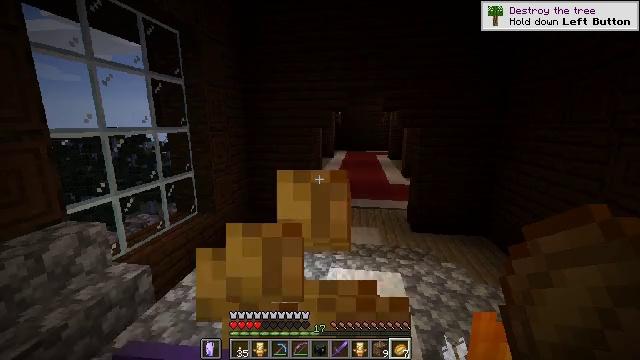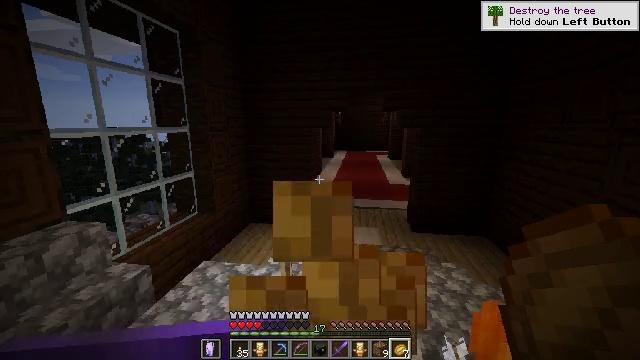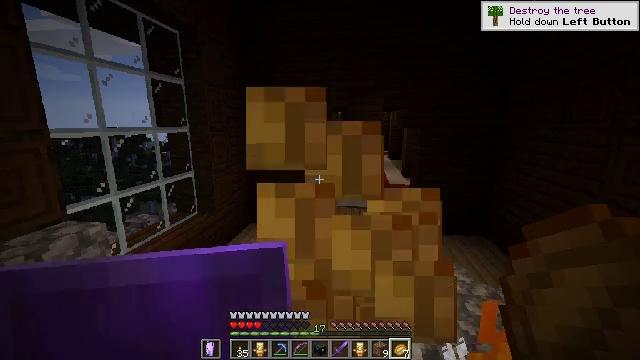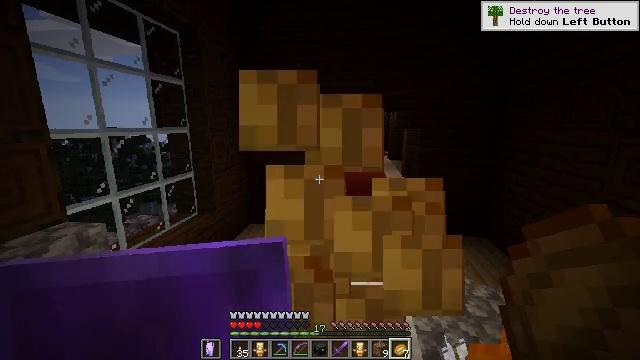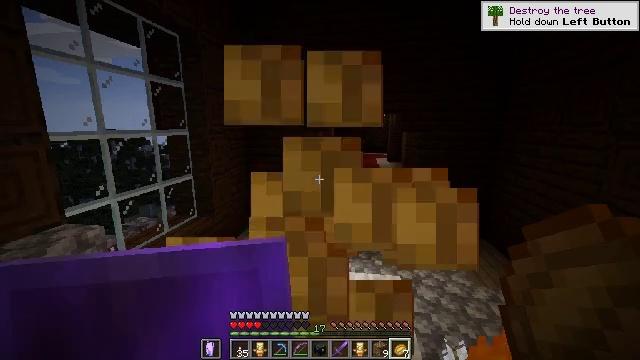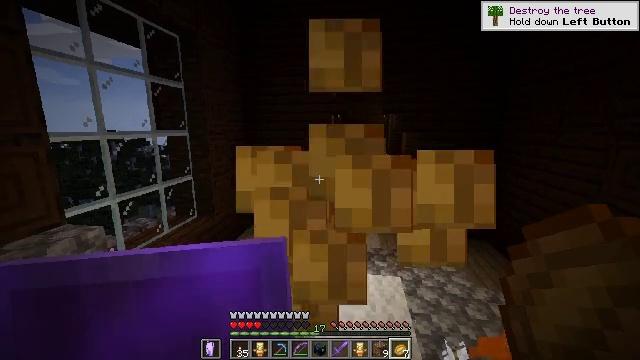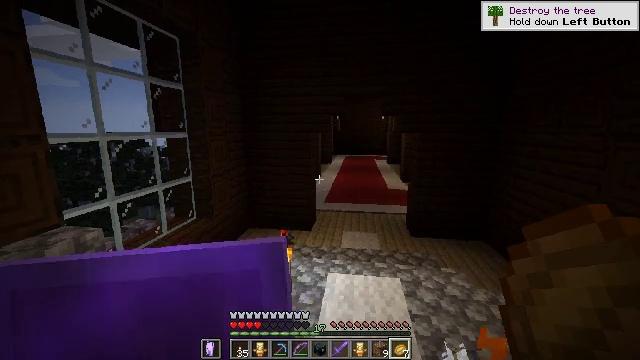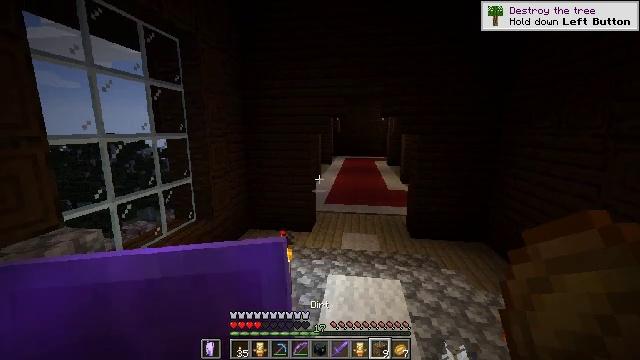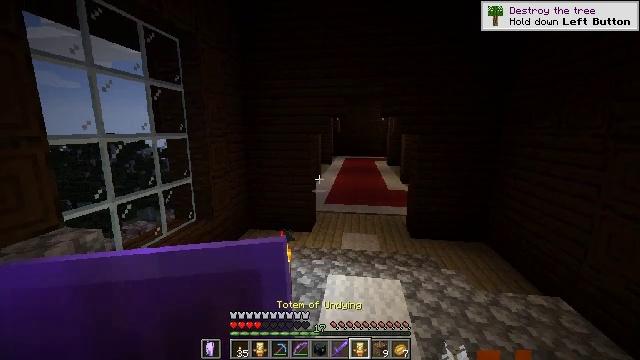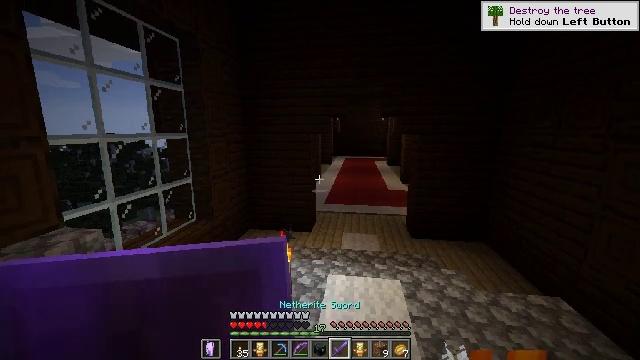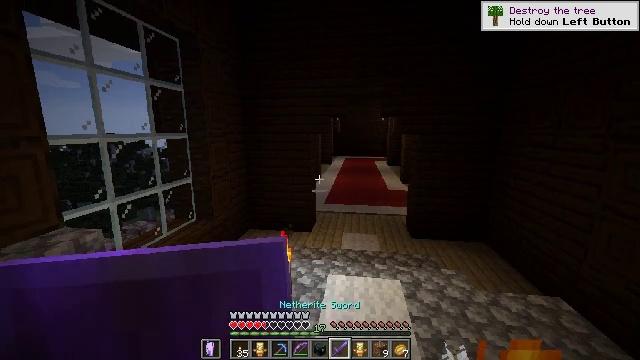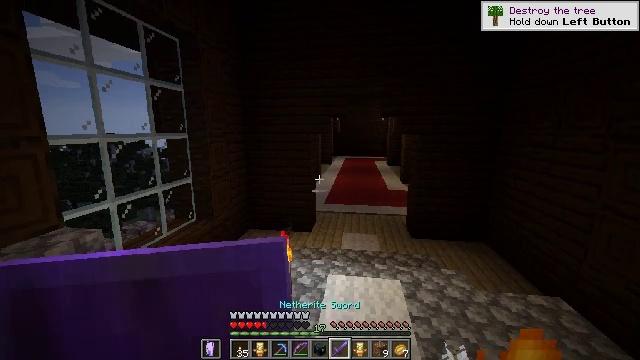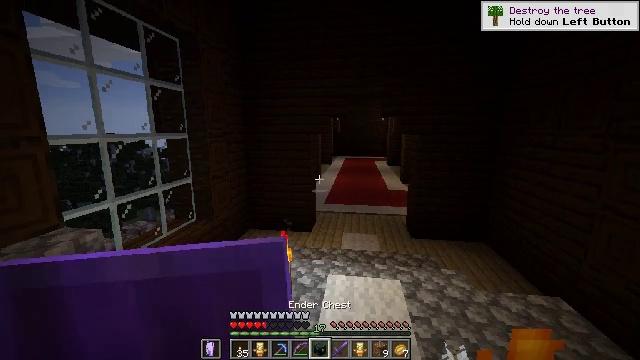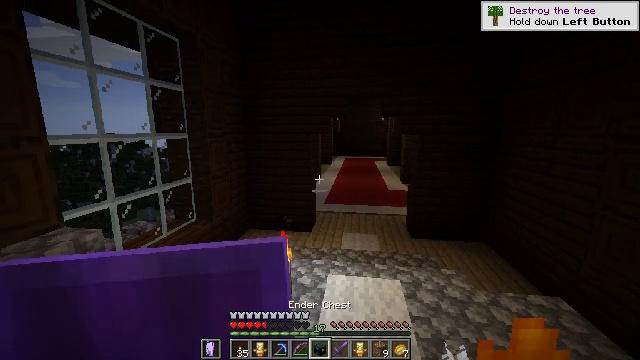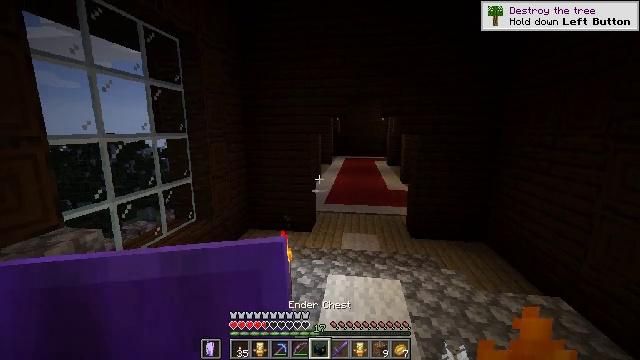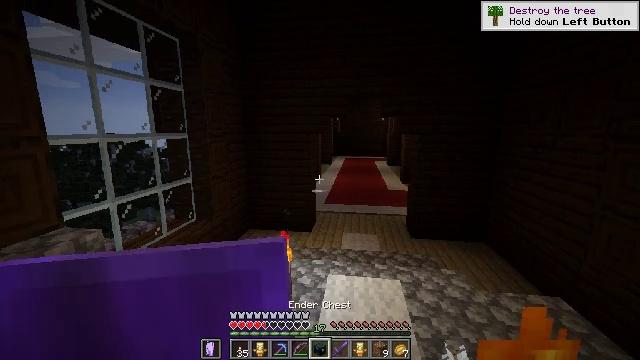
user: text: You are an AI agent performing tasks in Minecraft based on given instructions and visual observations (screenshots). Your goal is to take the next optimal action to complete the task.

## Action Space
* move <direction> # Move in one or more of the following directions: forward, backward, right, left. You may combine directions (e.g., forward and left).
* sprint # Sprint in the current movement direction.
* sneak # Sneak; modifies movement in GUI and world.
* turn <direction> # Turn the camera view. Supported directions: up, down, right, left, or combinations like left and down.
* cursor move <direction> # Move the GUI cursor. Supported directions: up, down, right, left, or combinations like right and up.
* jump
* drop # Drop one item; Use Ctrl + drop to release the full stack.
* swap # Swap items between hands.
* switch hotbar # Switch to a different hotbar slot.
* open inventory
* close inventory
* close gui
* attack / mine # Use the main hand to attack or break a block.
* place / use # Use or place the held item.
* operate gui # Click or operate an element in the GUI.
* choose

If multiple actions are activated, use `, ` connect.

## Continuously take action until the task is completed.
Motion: motion action
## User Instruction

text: Hunt a vex.
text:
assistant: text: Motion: use / place
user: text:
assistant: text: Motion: no_op
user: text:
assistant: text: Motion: no_op
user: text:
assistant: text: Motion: no_op
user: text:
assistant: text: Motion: no_op
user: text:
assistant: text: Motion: no_op
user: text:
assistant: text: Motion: no_op
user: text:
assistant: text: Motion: no_op
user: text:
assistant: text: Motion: no_op
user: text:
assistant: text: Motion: no_op
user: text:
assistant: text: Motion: no_op
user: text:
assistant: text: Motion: no_op
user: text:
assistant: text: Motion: no_op
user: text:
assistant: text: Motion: no_op
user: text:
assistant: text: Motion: no_op
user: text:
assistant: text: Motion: no_op
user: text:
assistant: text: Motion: no_op
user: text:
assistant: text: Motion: no_op
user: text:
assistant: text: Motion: no_op
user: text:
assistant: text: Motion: no_op
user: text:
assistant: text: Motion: no_op
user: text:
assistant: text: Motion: no_op
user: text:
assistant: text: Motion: no_op
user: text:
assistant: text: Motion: turn up
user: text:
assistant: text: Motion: turn right and up
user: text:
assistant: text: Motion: turn right and up
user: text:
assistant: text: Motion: turn right and up
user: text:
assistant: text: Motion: turn right
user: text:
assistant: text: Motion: turn right
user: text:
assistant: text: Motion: turn right